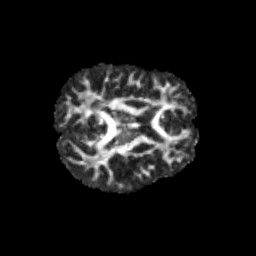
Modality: FA
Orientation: axial
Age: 13
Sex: male
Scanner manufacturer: siemens
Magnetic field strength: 3 T
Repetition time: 3.8 s
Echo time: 0.07 s